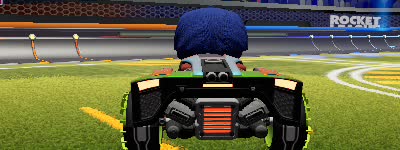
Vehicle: breakout